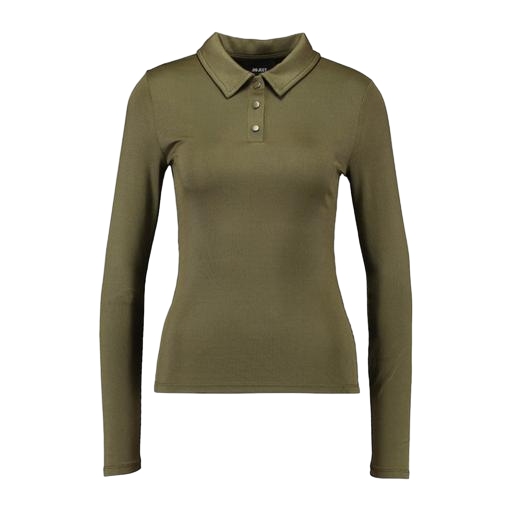
green skinny-fit stretch polo shirt, skinny-fit stretch polo shirt, green skinny-fit polo shirt, white background